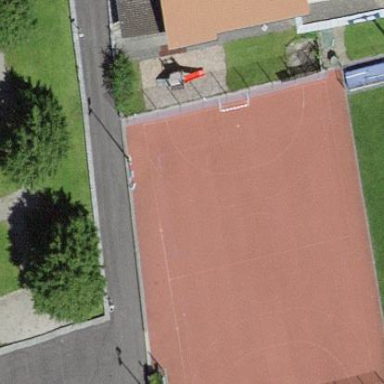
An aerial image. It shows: Multi-sport pitch with hard court surface.